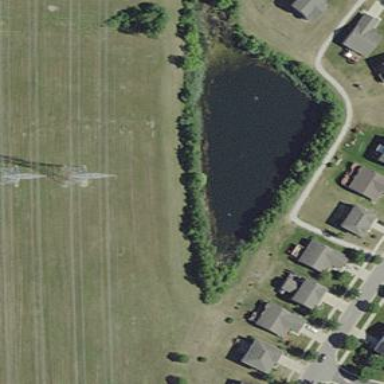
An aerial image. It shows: Picturesque pond located within basin area.